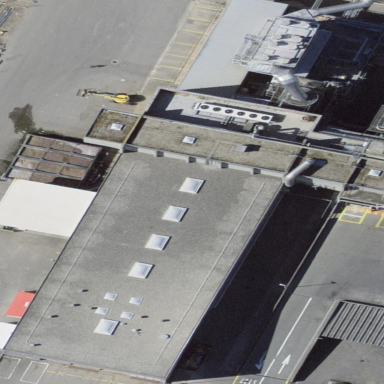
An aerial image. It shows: Industrial building.